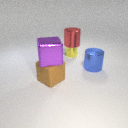
small yellow metal cylinder to the right of large brown rubber cube